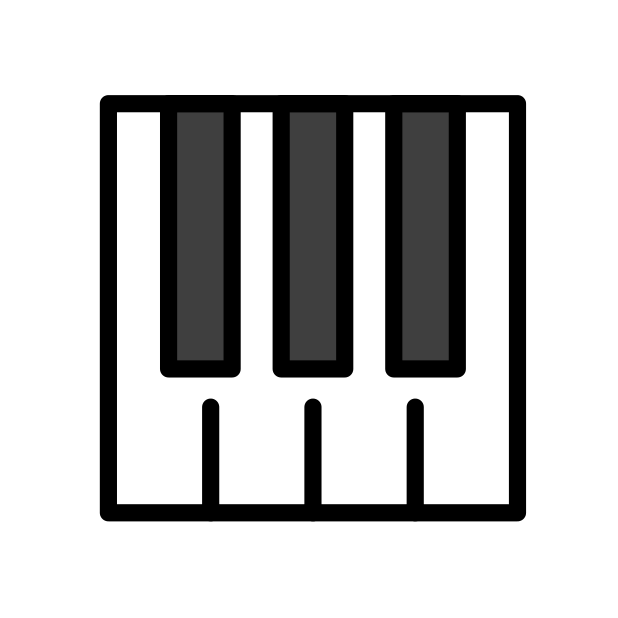
Emoji: 🎹
Name: musical keyboard
Unicode: 0x1f3b9